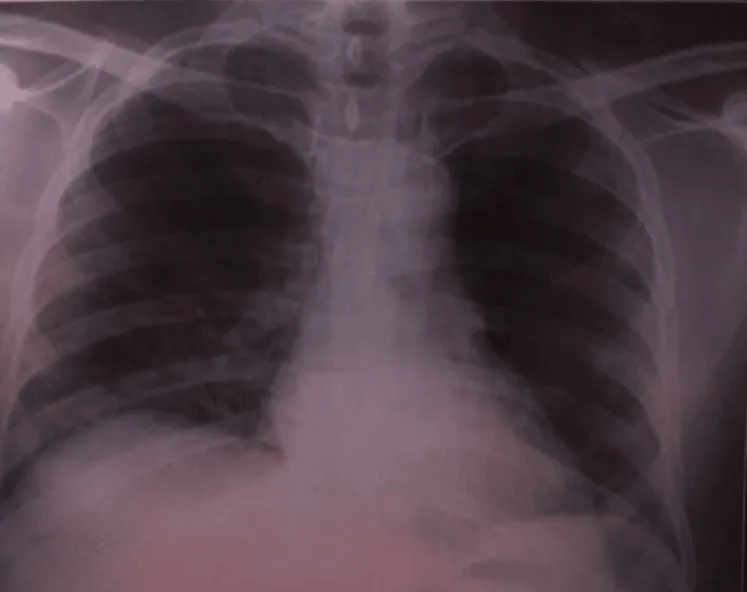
A chest X-ray (anteroposterior (AP) view) showing findings within normal limits.
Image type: radiology (x_ray)